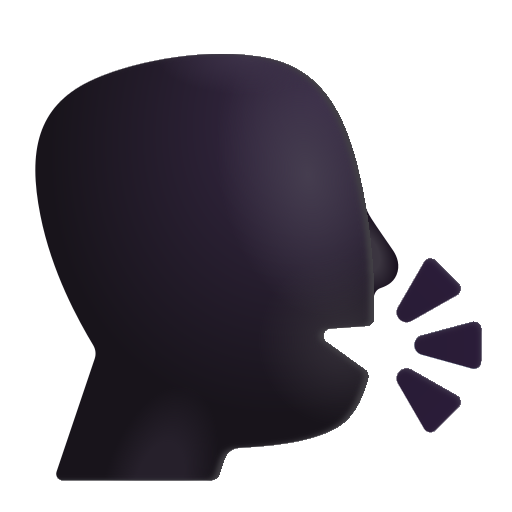
speaking head color